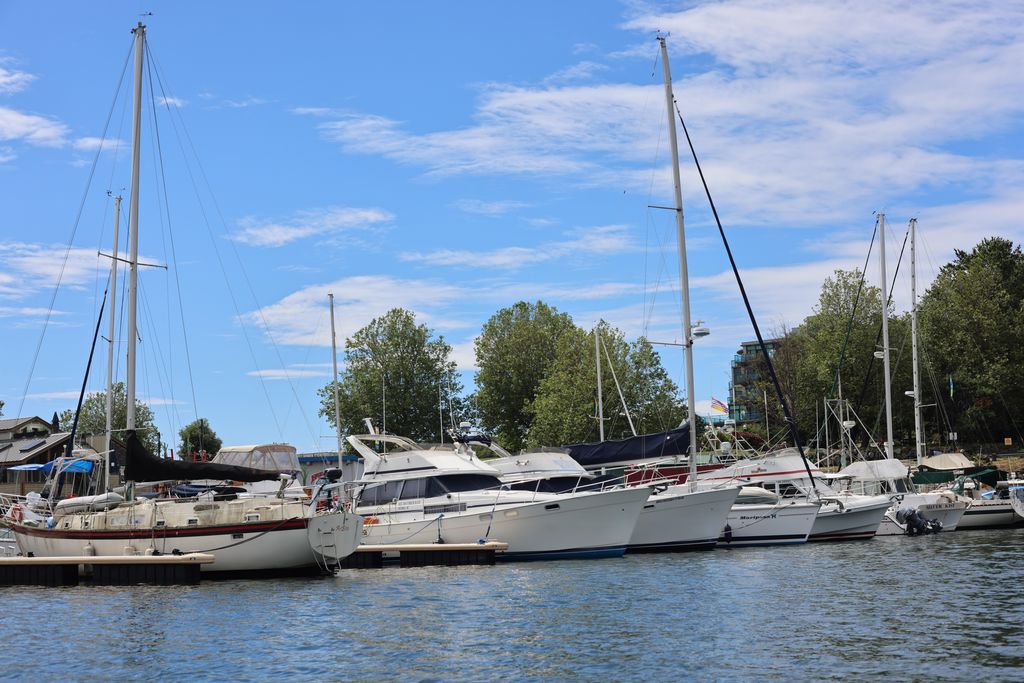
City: victoria